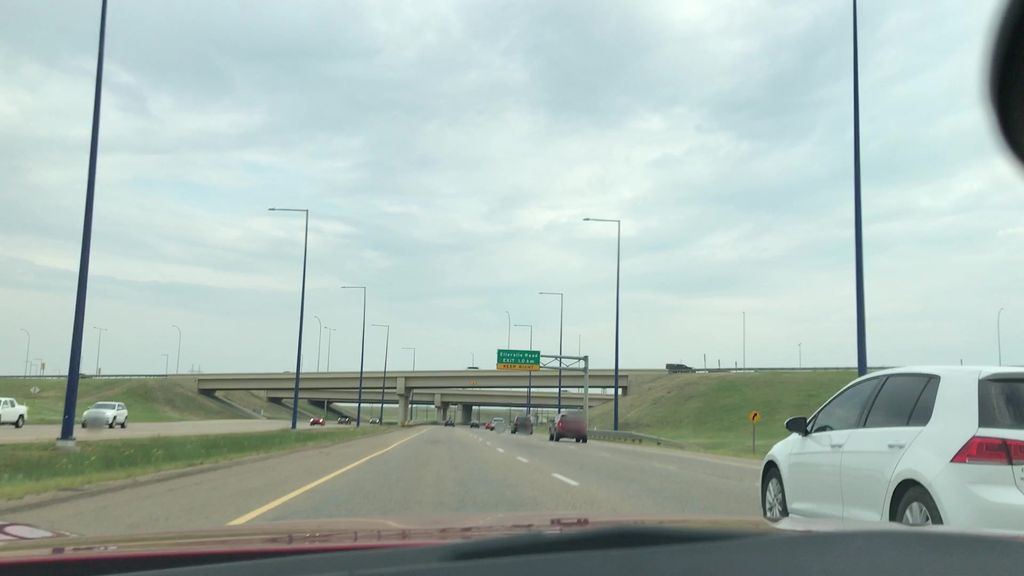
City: edmonton